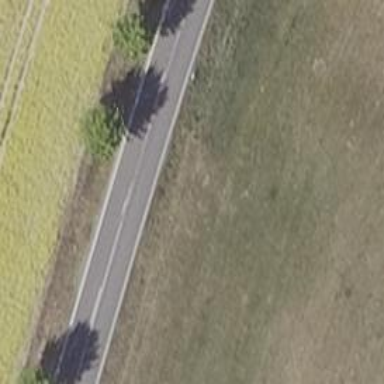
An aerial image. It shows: Tertiary road.